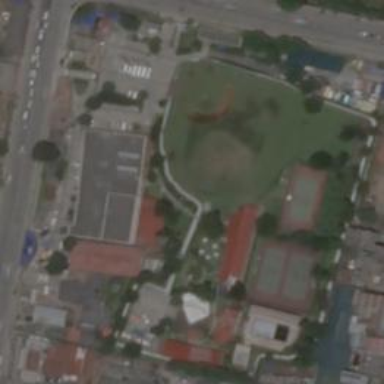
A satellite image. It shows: Sports centre in the leisure land.